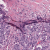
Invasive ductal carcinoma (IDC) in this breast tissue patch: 1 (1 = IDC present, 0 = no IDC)